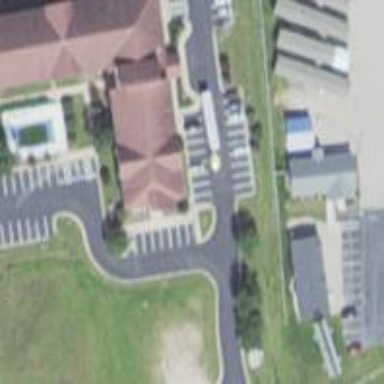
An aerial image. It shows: Building that is motel.